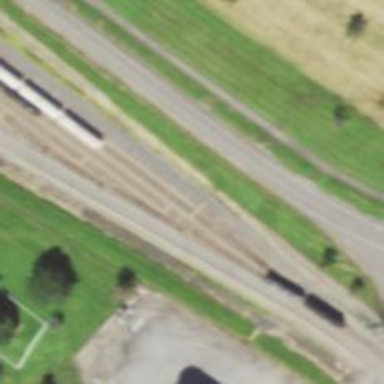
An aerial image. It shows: Railway yard.